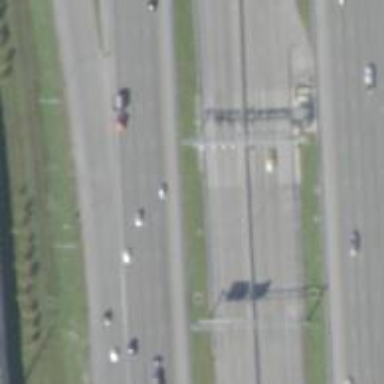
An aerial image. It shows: Toll gantry on the road.